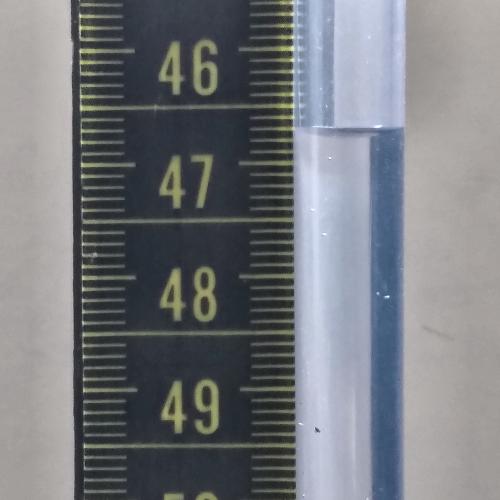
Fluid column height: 46.7 cm